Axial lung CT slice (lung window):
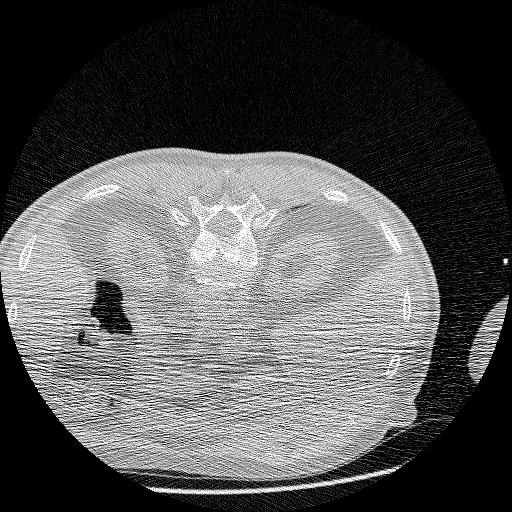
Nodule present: no